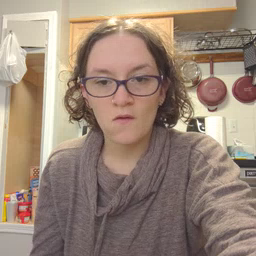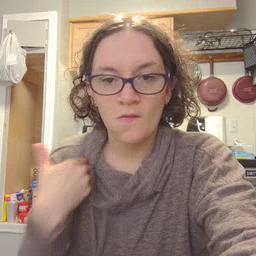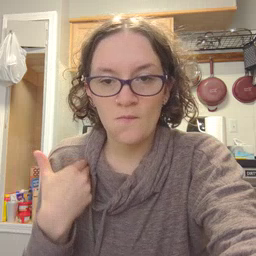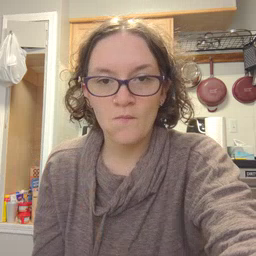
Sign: have